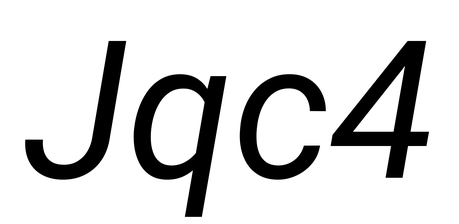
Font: Roboto-Italic_Italic